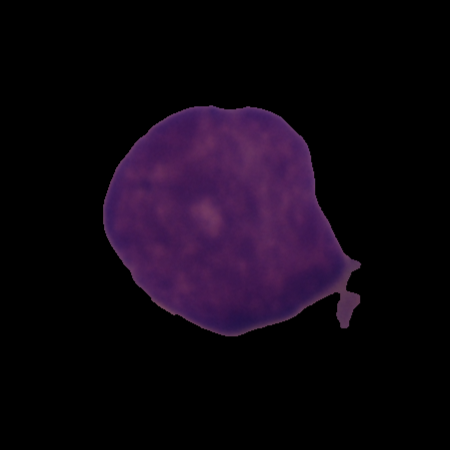
Label: cancer